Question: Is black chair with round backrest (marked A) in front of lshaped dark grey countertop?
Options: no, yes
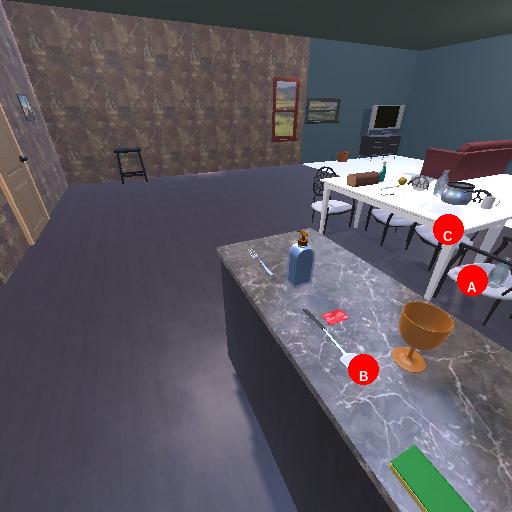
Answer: no